Question: I have a very simple Shiny app, wherein I have a set of data on past customers, and a set of data on 3 new customers. All my data consists only of 2 variables: age and score.
The purpose is to select one of the 3 new customers, and see how the past customers of similar ages scored. We do this with a simple scatterplot.
For example, since new customer #1 is 30 years old, we get to see how all the past customers of ages 25 - 35 scored:

(my apologies for the small image)
Everything works fine. The trouble begins when I add an age slider with the intentions of allowing the user to override the default view supplied behind the scenes by the new customer's age.
To continue with the example, say we are curious to see how past customers of, say ages 18 - 40 scored, no longer just ages 25 - 35.
Somehow, I need to implement a two-step process:
1. subsetting of the data needs to BEGIN with a hard coded +- 5 with respect to the selected new customer's age.
2. NEXT -- the subsetting of the data needs to be controlled by the slider on the UI.
I'm facing a fundamental issue of telling Shiny to communicate between the UI and the data two different ways, at different times. Any ideas on how I can get through this?
Full code to follow...but I'm thinking out loud here: I somehow need to change:
'subset_historic_customers <- reactive({ DF <- historic_customers[which((historic_customers$age >= get_selected_customer()$age-5) & (historic_customers$age <= get_selected_customer()$age+5)), ] return(DF) })'
to
'subset_historic_customers <- reactive({ # start the same as above: DF <- historic_customers[which((historic_customers$age >= get_selected_customer()$age-5) & (historic_customers$age <= get_selected_customer()$age+5)), ] return(DF) # ...but if someone uses the age selection slider, then: DF <- historic_customers[which((historic_customers$age >= input$age[1]) & (historic_customers$age <= input$age[2])), ] })'
Thanks!
'''
## app.R ##
server <- function(input, output) {
new_customers <- data.frame(age=c(30, 35, 40), score=c(-1.80, 1.21, -0.07))
historic_customers <- data.frame(age=sample(18:55, 500, replace=T), score=(rnorm(500)))
get_selected_customer <- reactive({cust <- new_customers[input$cust_no, ]
return(cust)})
subset_historic_customers <- reactive({
DF <- historic_customers[which((historic_customers$age >= get_selected_customer()$age-5) & (historic_customers$age <= get_selected_customer()$age+5)), ]
# DF <- historic_customers[which((historic_customers$age >= input$age[1]) & (historic_customers$age <= input$age[2])), ]
return(DF)
})
output$distPlot <- renderPlot({
plotme <<- subset_historic_customers()
p <- ggplot(data=plotme, aes(x=plotme$age, y=plotme$score))+ geom_point()
my_cust_age <- data.frame(get_selected_customer())
p <- p + geom_vline(data=my_cust_age, aes(xintercept=age))
print(p)
})
}
ui <- fluidPage(
sidebarLayout(
sidebarPanel(
numericInput(inputId="cust_no", label="Select new customer:", value=1),
sliderInput(inputId="age", "Age of historic customer:", min=18, max = 55, value=c(18, 55), step=1, ticks=TRUE)
),
mainPanel(plotOutput("distPlot"))
)
)
shinyApp(ui = ui, server = server)
'''
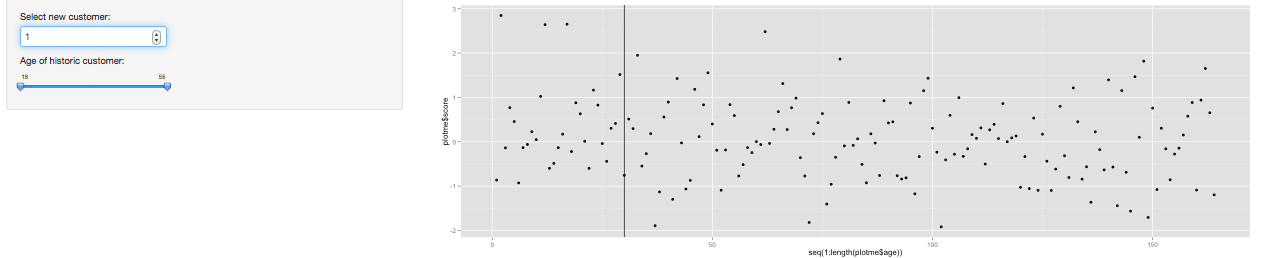
Answer: I believe this is the code you want. It's not too complicated, I hope it helps
'''
new_customers <- data.frame(age=c(30, 35, 40), score=c(-1.80, 1.21, -0.07))
historic_customers <- data.frame(age=sample(18:55, 500, replace=T), score=(rnorm(500)))
server <- function(input, output, session) {
get_selected_customer <- reactive({
new_customers[input$cust_no, ]
})
observe({
cust <- get_selected_customer()
updateSliderInput(session, "age", value = c(cust$age - 5, cust$age + 5))
})
subset_historic_customers <- reactive({
DF <- historic_customers[which((historic_customers$age >= input$age[1]) &
(historic_customers$age <= input$age[2])), ]
DF
})
output$distPlot <- renderPlot({
plotme <- subset_historic_customers()
p <- ggplot(data=plotme, aes(x=age, y=score))+ geom_point()
my_cust_age <- data.frame(get_selected_customer())
p <- p + geom_vline(data=my_cust_age, aes(xintercept=age))
p
})
}
ui <- fluidPage(
sidebarLayout(
sidebarPanel(
numericInput(inputId="cust_no", label="Select new customer:", value=1),
sliderInput(inputId="age", "Age of historic customer:", min=18, max = 55, value=c(18, 55), step=1, ticks=TRUE)
),
mainPanel(plotOutput("distPlot"))
)
)
shinyApp(ui = ui, server = server)
'''